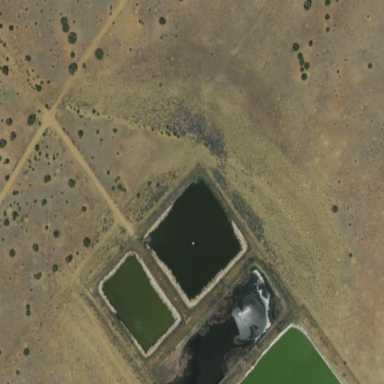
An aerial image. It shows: Reservoir used for sewage.